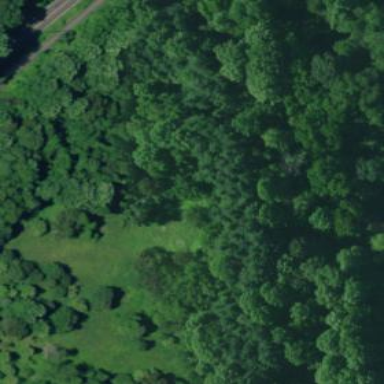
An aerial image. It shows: Evergreen woodland with needle-leaved trees.